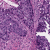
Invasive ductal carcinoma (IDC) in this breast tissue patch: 1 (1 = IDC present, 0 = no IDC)